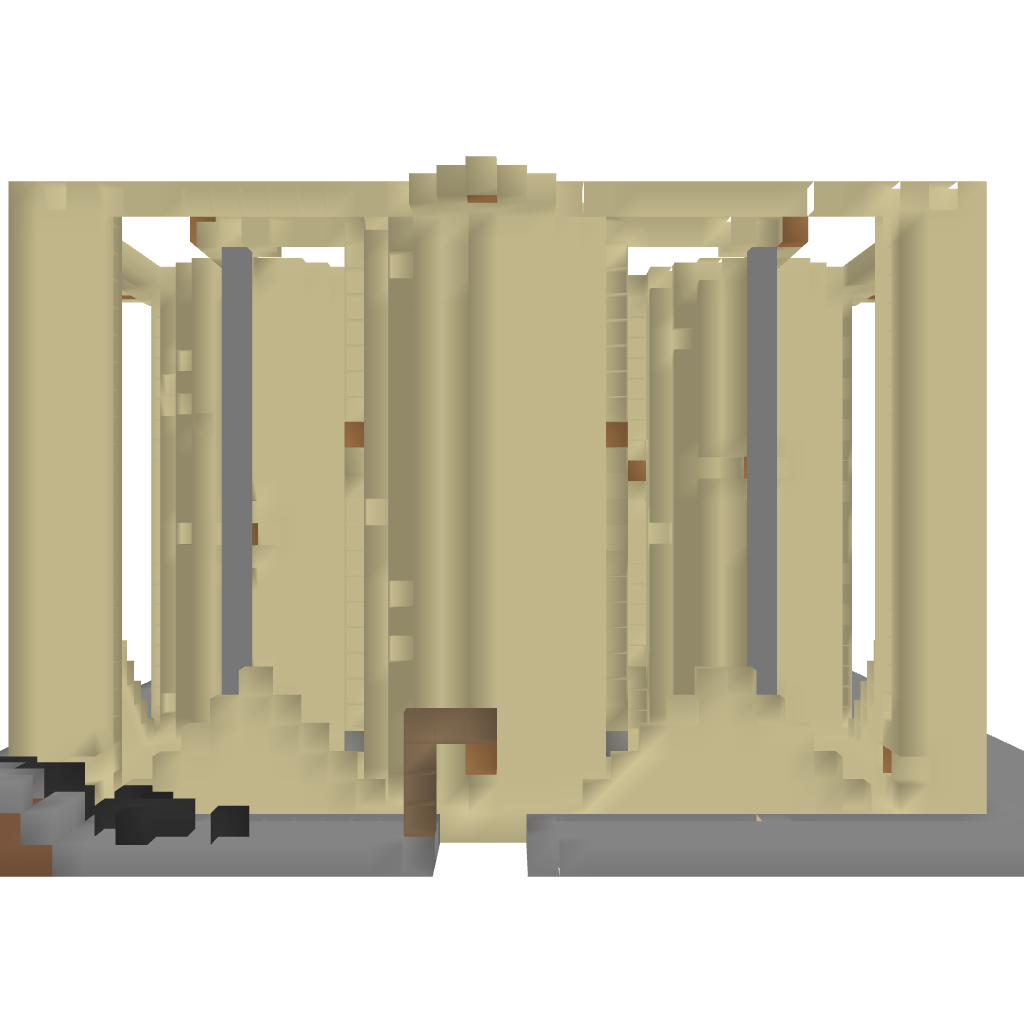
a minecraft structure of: Desert Temple